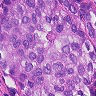
Metastatic tissue present: yes